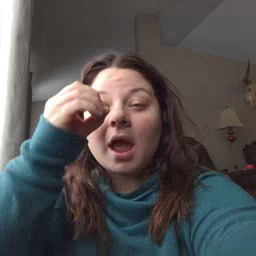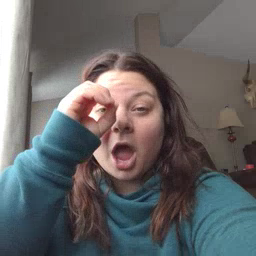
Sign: owl